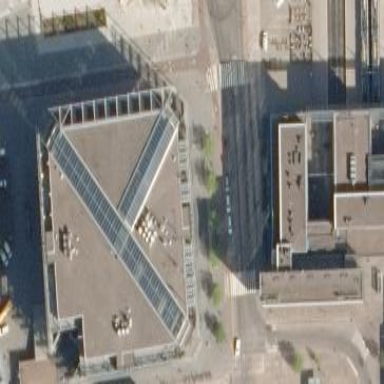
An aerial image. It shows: Building with glass roof.